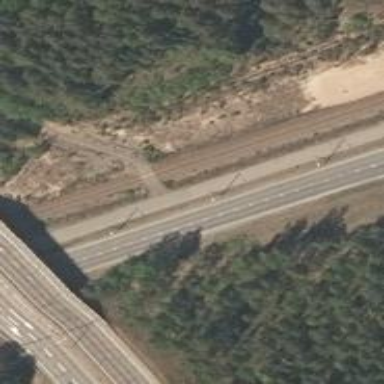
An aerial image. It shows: Railway crossing.